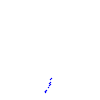
Particle: kaon